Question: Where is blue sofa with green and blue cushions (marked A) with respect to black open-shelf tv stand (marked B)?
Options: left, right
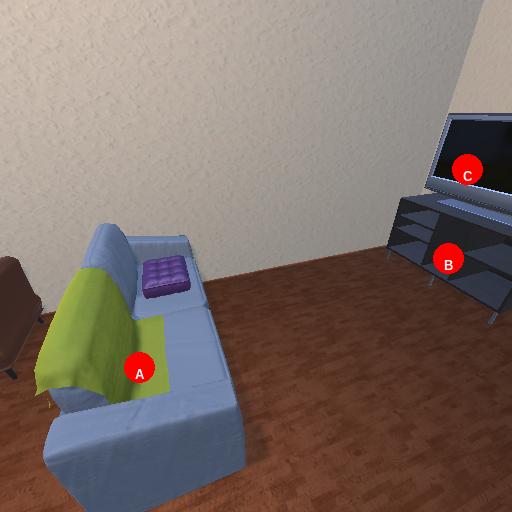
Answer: left